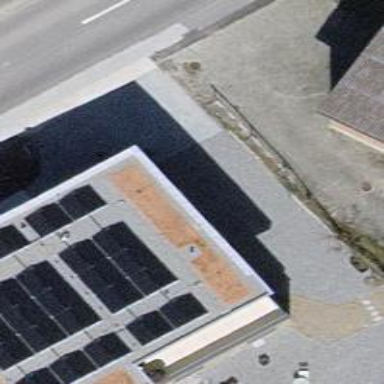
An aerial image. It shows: Solar power generator with photovoltaic panels.